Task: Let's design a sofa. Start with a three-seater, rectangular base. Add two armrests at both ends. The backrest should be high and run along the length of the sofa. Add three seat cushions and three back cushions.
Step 387:
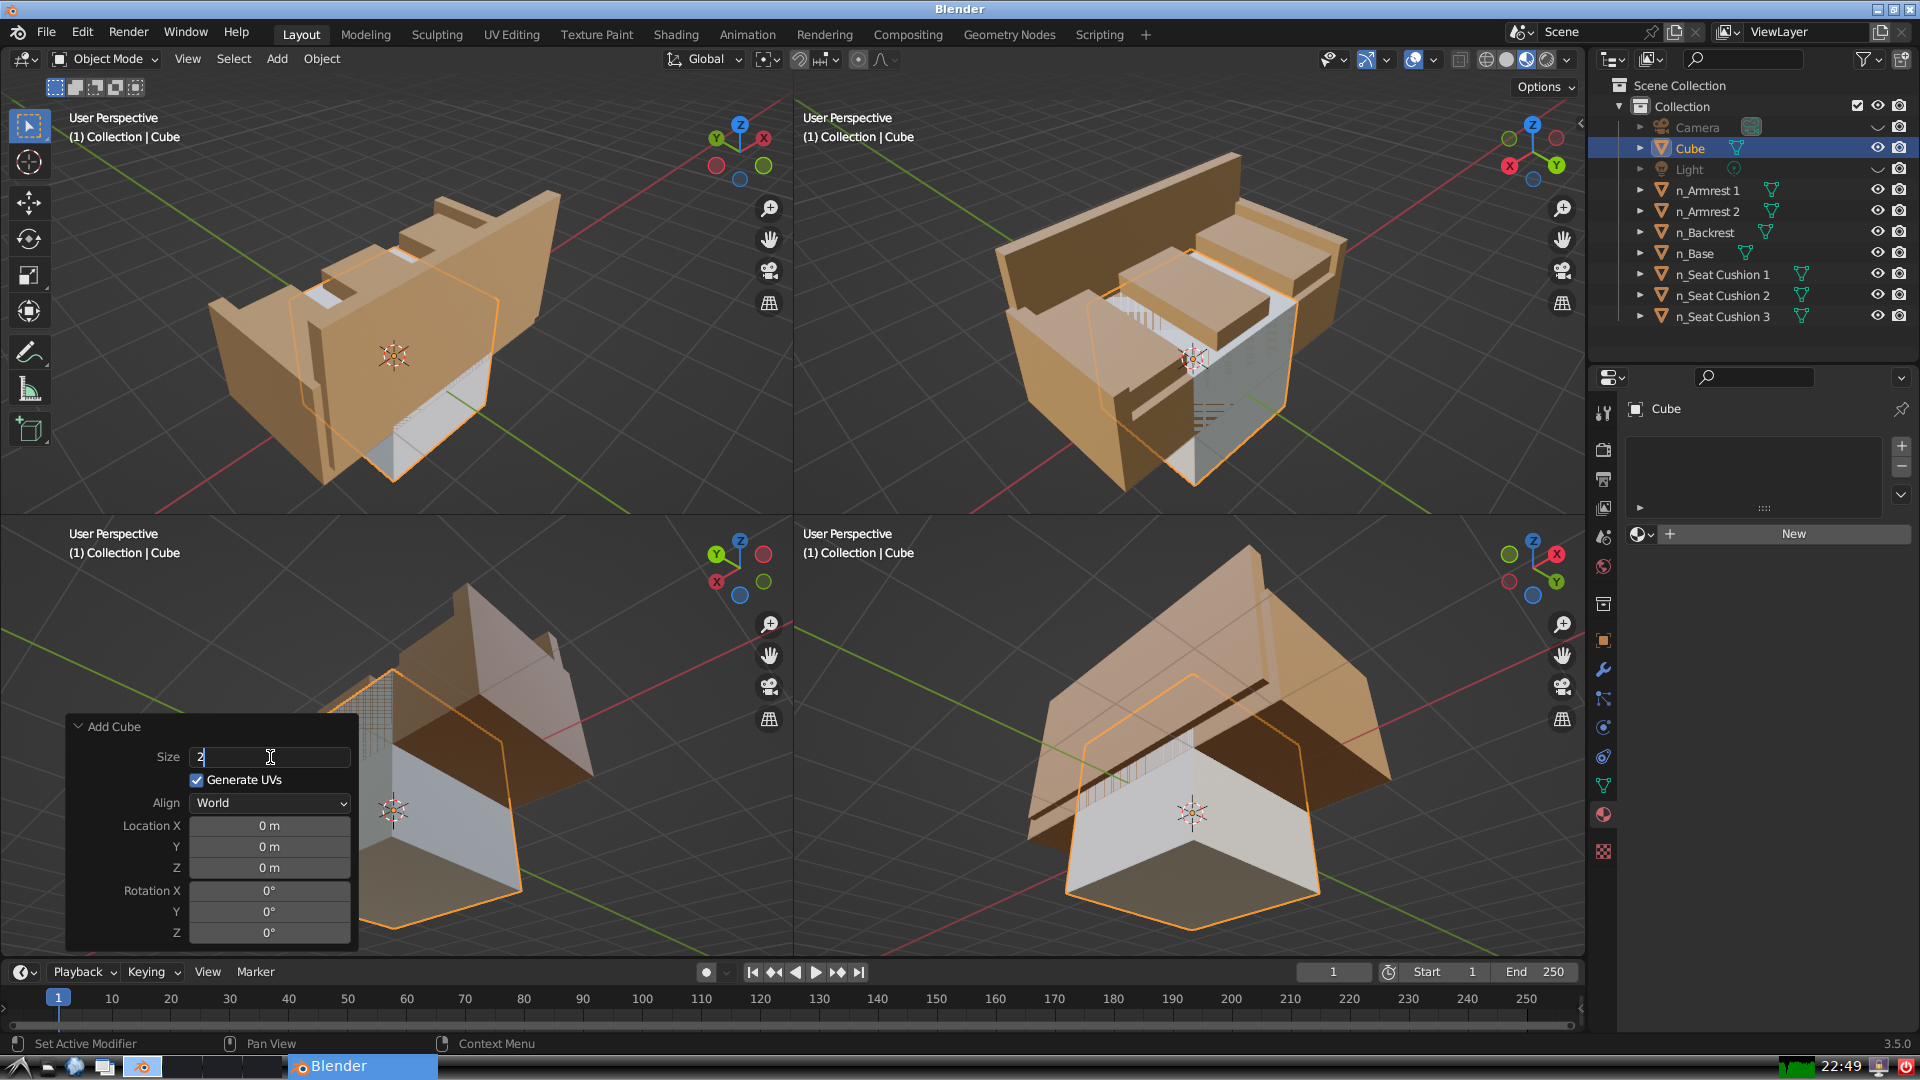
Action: {"key_press": ['Return']}